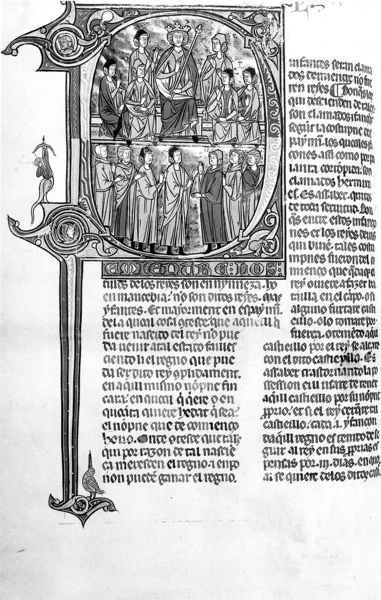
Titel: Ludwig Ms. XIV 6, Vidal Mayor, Pamplona IV
Künstler: Michael Lupi de Candiu
Institution: Malibu, J. Paul Getty Museum
Schlagwörter: umhang, vogel, weiß, frauen, menschen, männer, schwarz, haube, leute, muster, rahmen, mantel, stehend, krone, locken, schrift, stab, spalten, hof, figuren, könig, inschrift, buch, druck, seite, illustration, text, initiale, mäntel, worte, herrscher, buchseite, christus, jesus, jesus christus, umhänge, jünger, fraktur, druch, handschrift, zepter, szepter, erlöser, latein, initial, spalte, sxhwarz, höflinge, messias, artus, segnend, tafelrunde, gottessohn, sohn gottes, mante, christkind, o, p, christkönig, artusroman, heilland, erretter, jesus von nazaret, ormanemt